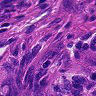
Metastatic tissue present: yes